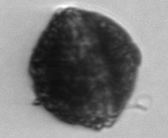
Label: Alexandrium_catenella